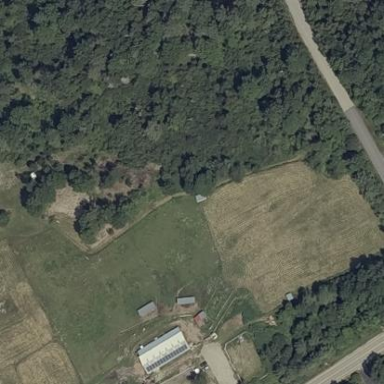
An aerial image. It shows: Pasture area used as meadow.